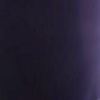
Label: space